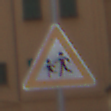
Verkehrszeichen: KinderRechts
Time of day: Midday
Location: Outdoor (Urban)
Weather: Overcast
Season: NotSpecified
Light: Natural